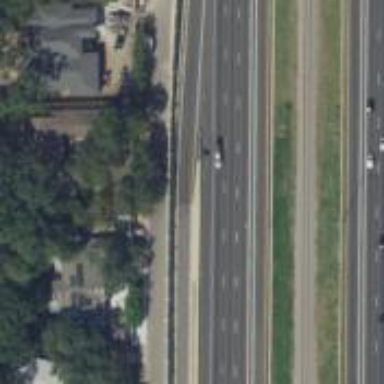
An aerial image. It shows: Motorway link.